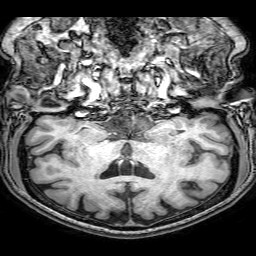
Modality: T1w
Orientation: sagittal
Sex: female
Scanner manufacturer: philips
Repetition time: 0.008191 s
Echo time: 0.00377 s